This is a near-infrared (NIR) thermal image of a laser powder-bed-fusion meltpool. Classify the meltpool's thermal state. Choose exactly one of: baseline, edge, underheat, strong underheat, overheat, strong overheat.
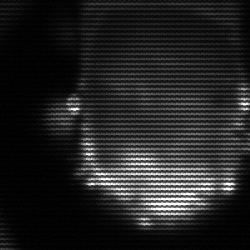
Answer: baseline